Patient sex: M
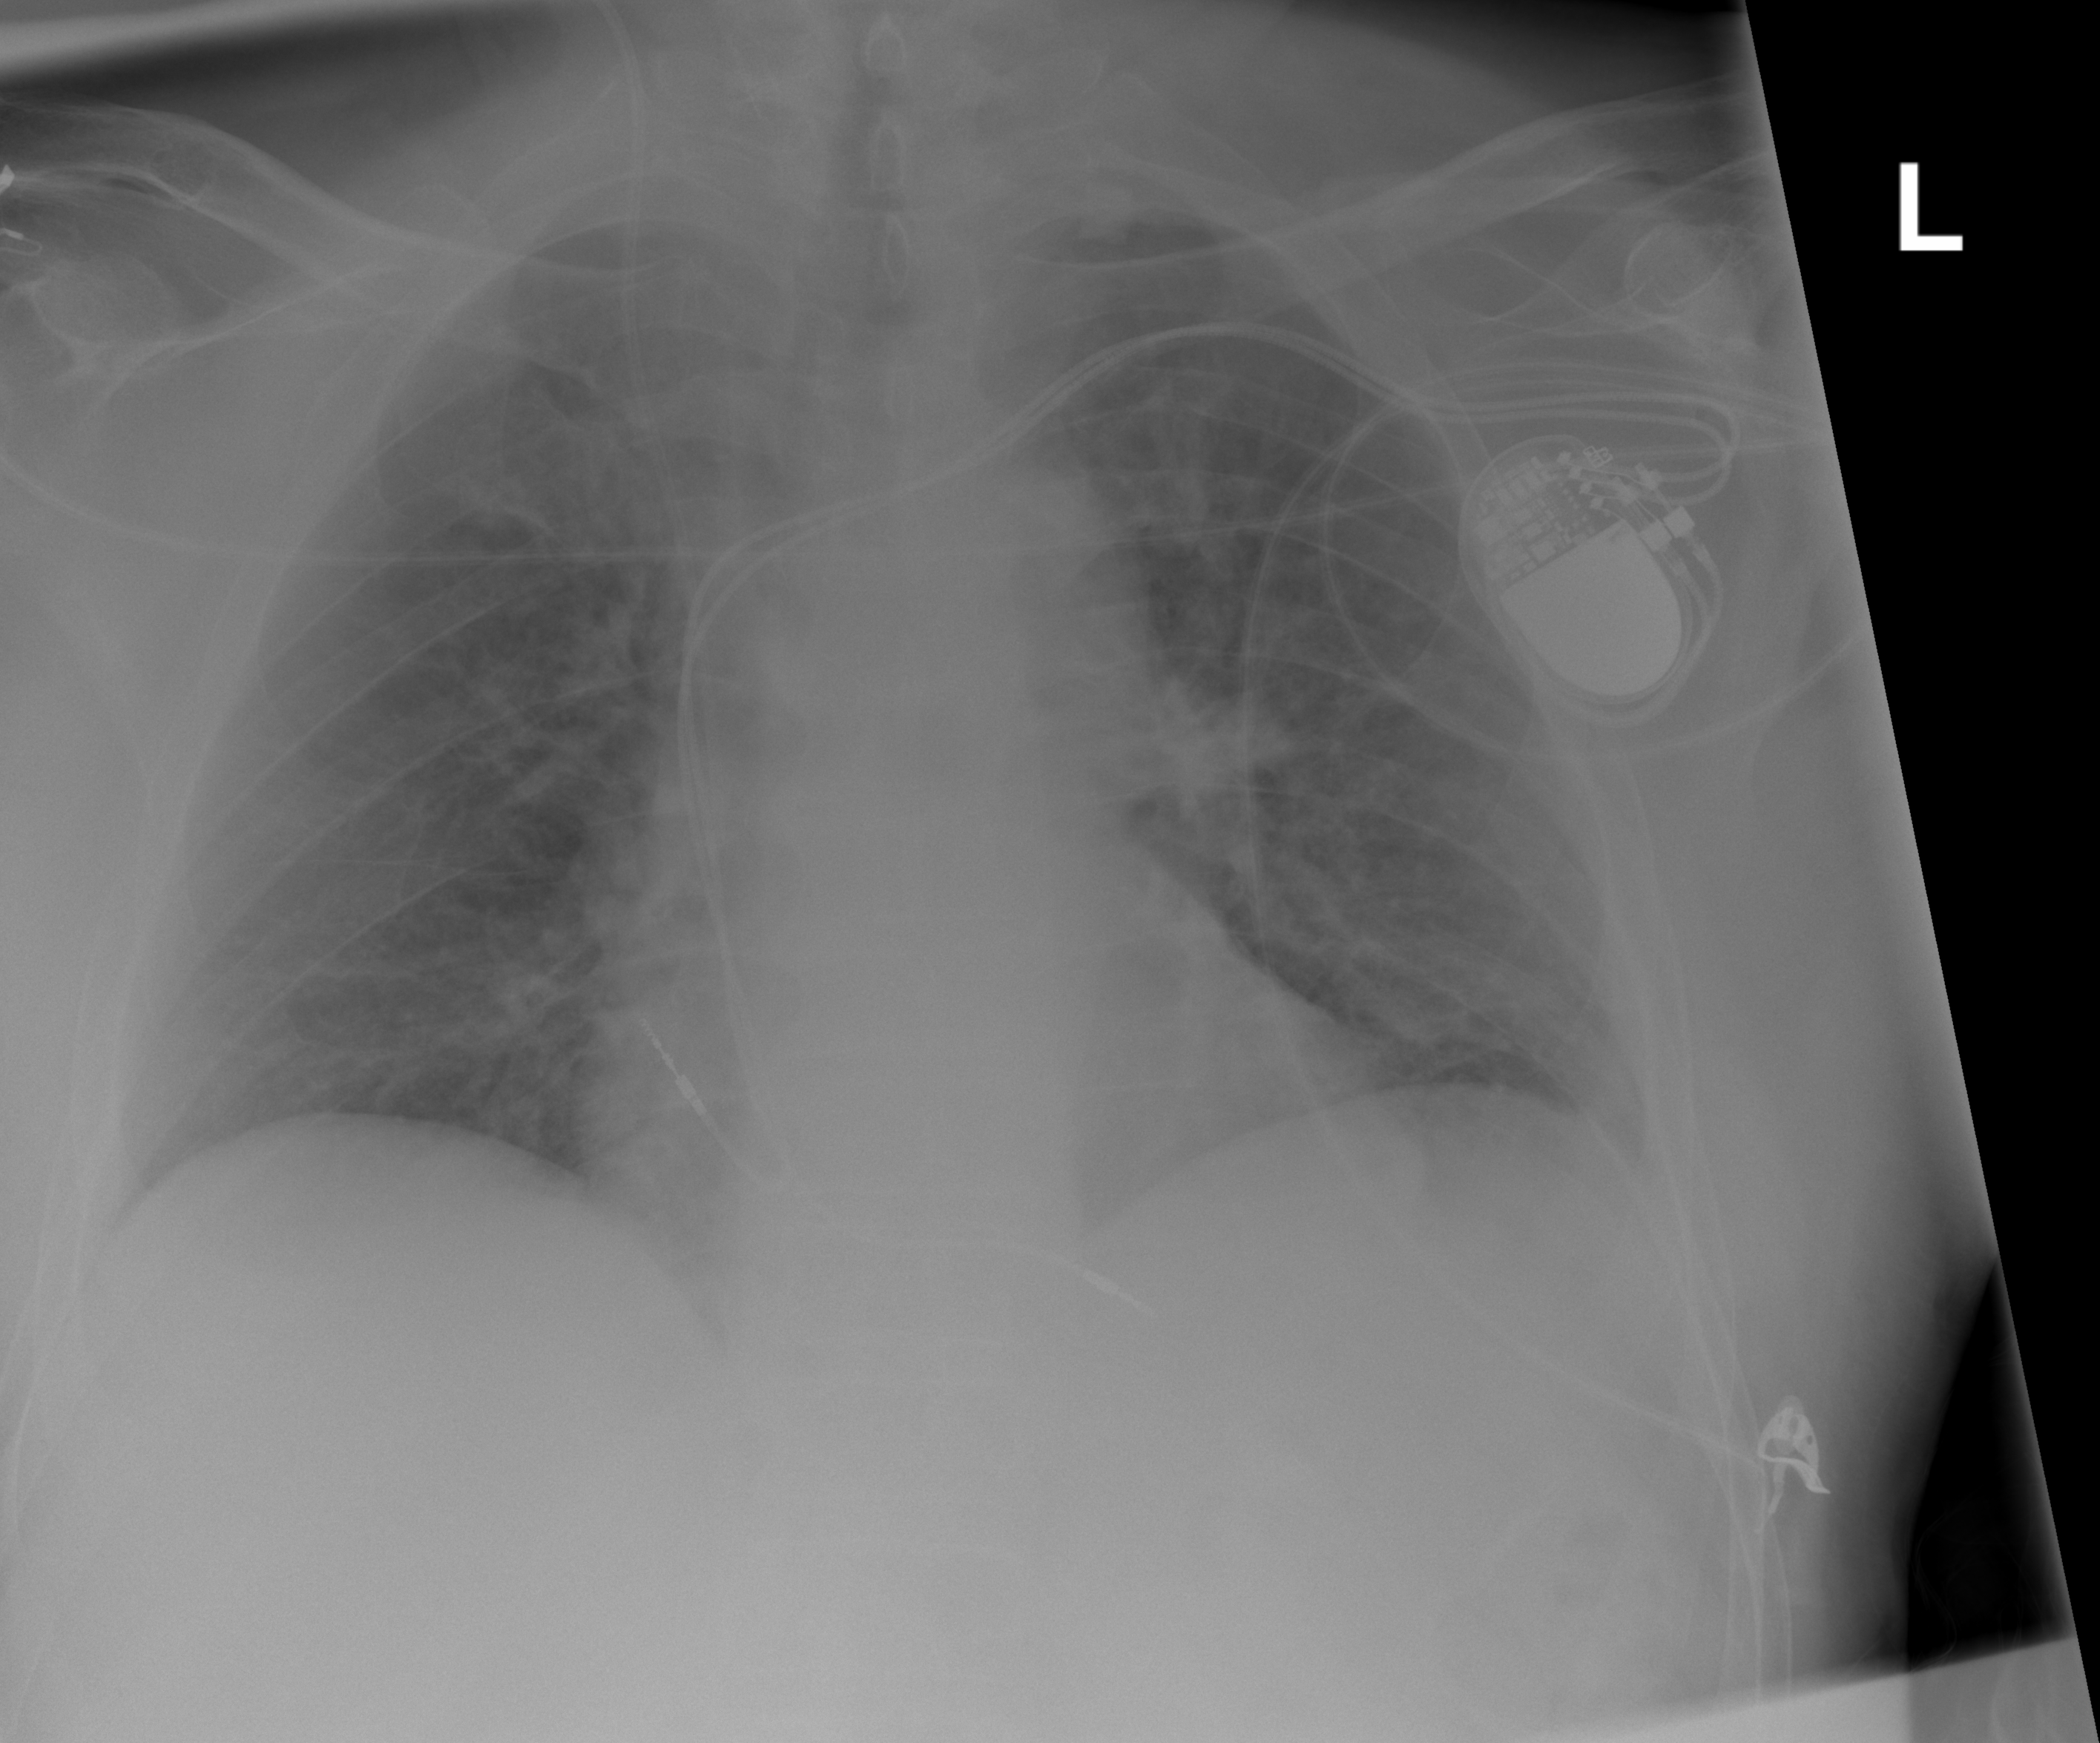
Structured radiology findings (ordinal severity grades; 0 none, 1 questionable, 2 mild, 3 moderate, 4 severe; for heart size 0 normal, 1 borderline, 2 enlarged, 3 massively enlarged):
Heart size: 0
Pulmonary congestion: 1
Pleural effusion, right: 0
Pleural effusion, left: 0
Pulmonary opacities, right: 0
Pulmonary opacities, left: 1
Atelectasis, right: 0
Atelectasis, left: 0